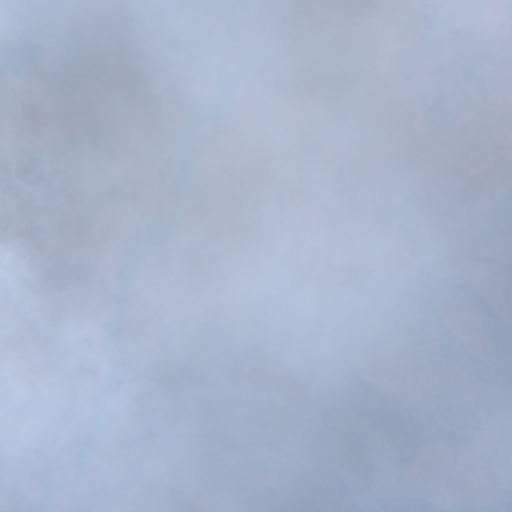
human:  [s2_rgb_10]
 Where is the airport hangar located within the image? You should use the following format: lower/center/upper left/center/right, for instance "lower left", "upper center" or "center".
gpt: The airport hangar is located in the center left of the image.
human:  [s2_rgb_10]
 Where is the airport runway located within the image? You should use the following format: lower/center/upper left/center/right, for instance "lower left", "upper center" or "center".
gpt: The airport runway is located in the lower left of the image.
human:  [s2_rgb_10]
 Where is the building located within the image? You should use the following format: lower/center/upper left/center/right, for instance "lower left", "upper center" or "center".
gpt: The building is located in the center left of the image.
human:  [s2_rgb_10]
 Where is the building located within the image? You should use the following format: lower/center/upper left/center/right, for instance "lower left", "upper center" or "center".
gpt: The building is located in the center left of the image.
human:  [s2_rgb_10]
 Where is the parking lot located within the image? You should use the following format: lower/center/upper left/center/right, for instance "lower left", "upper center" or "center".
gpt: There is no parking lot in the image.